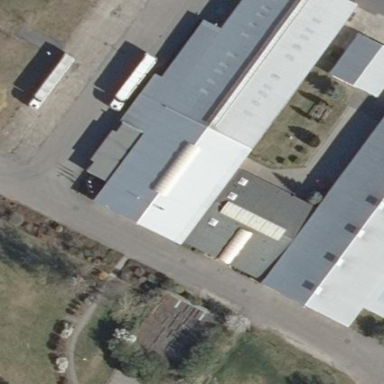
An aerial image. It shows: Part of building.